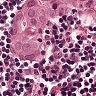
Metastatic tissue present: yes